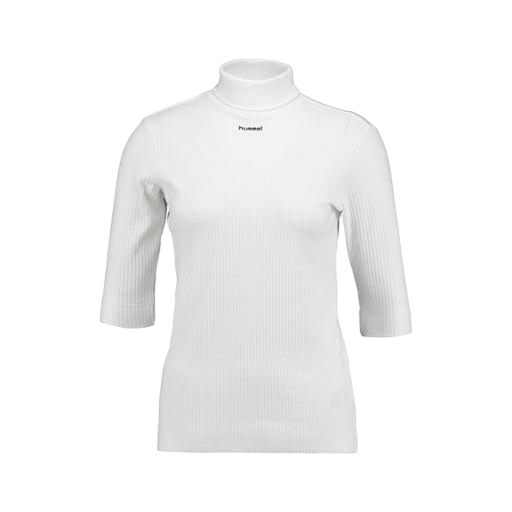
high-neck ribbed-jersey t-shirt, white polo-neck top, high-neck top, white background